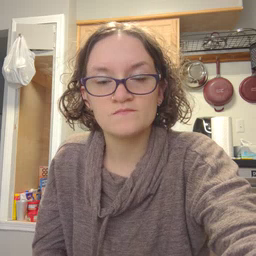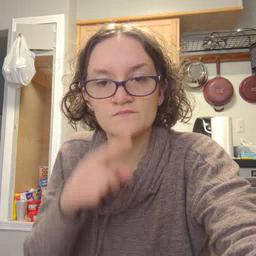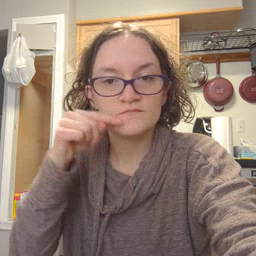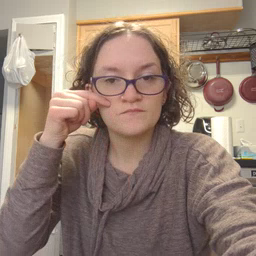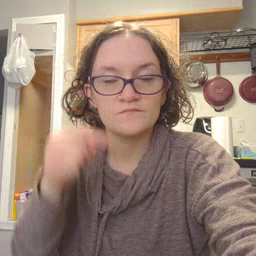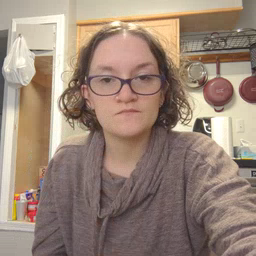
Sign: smile